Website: apple
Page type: billing-address
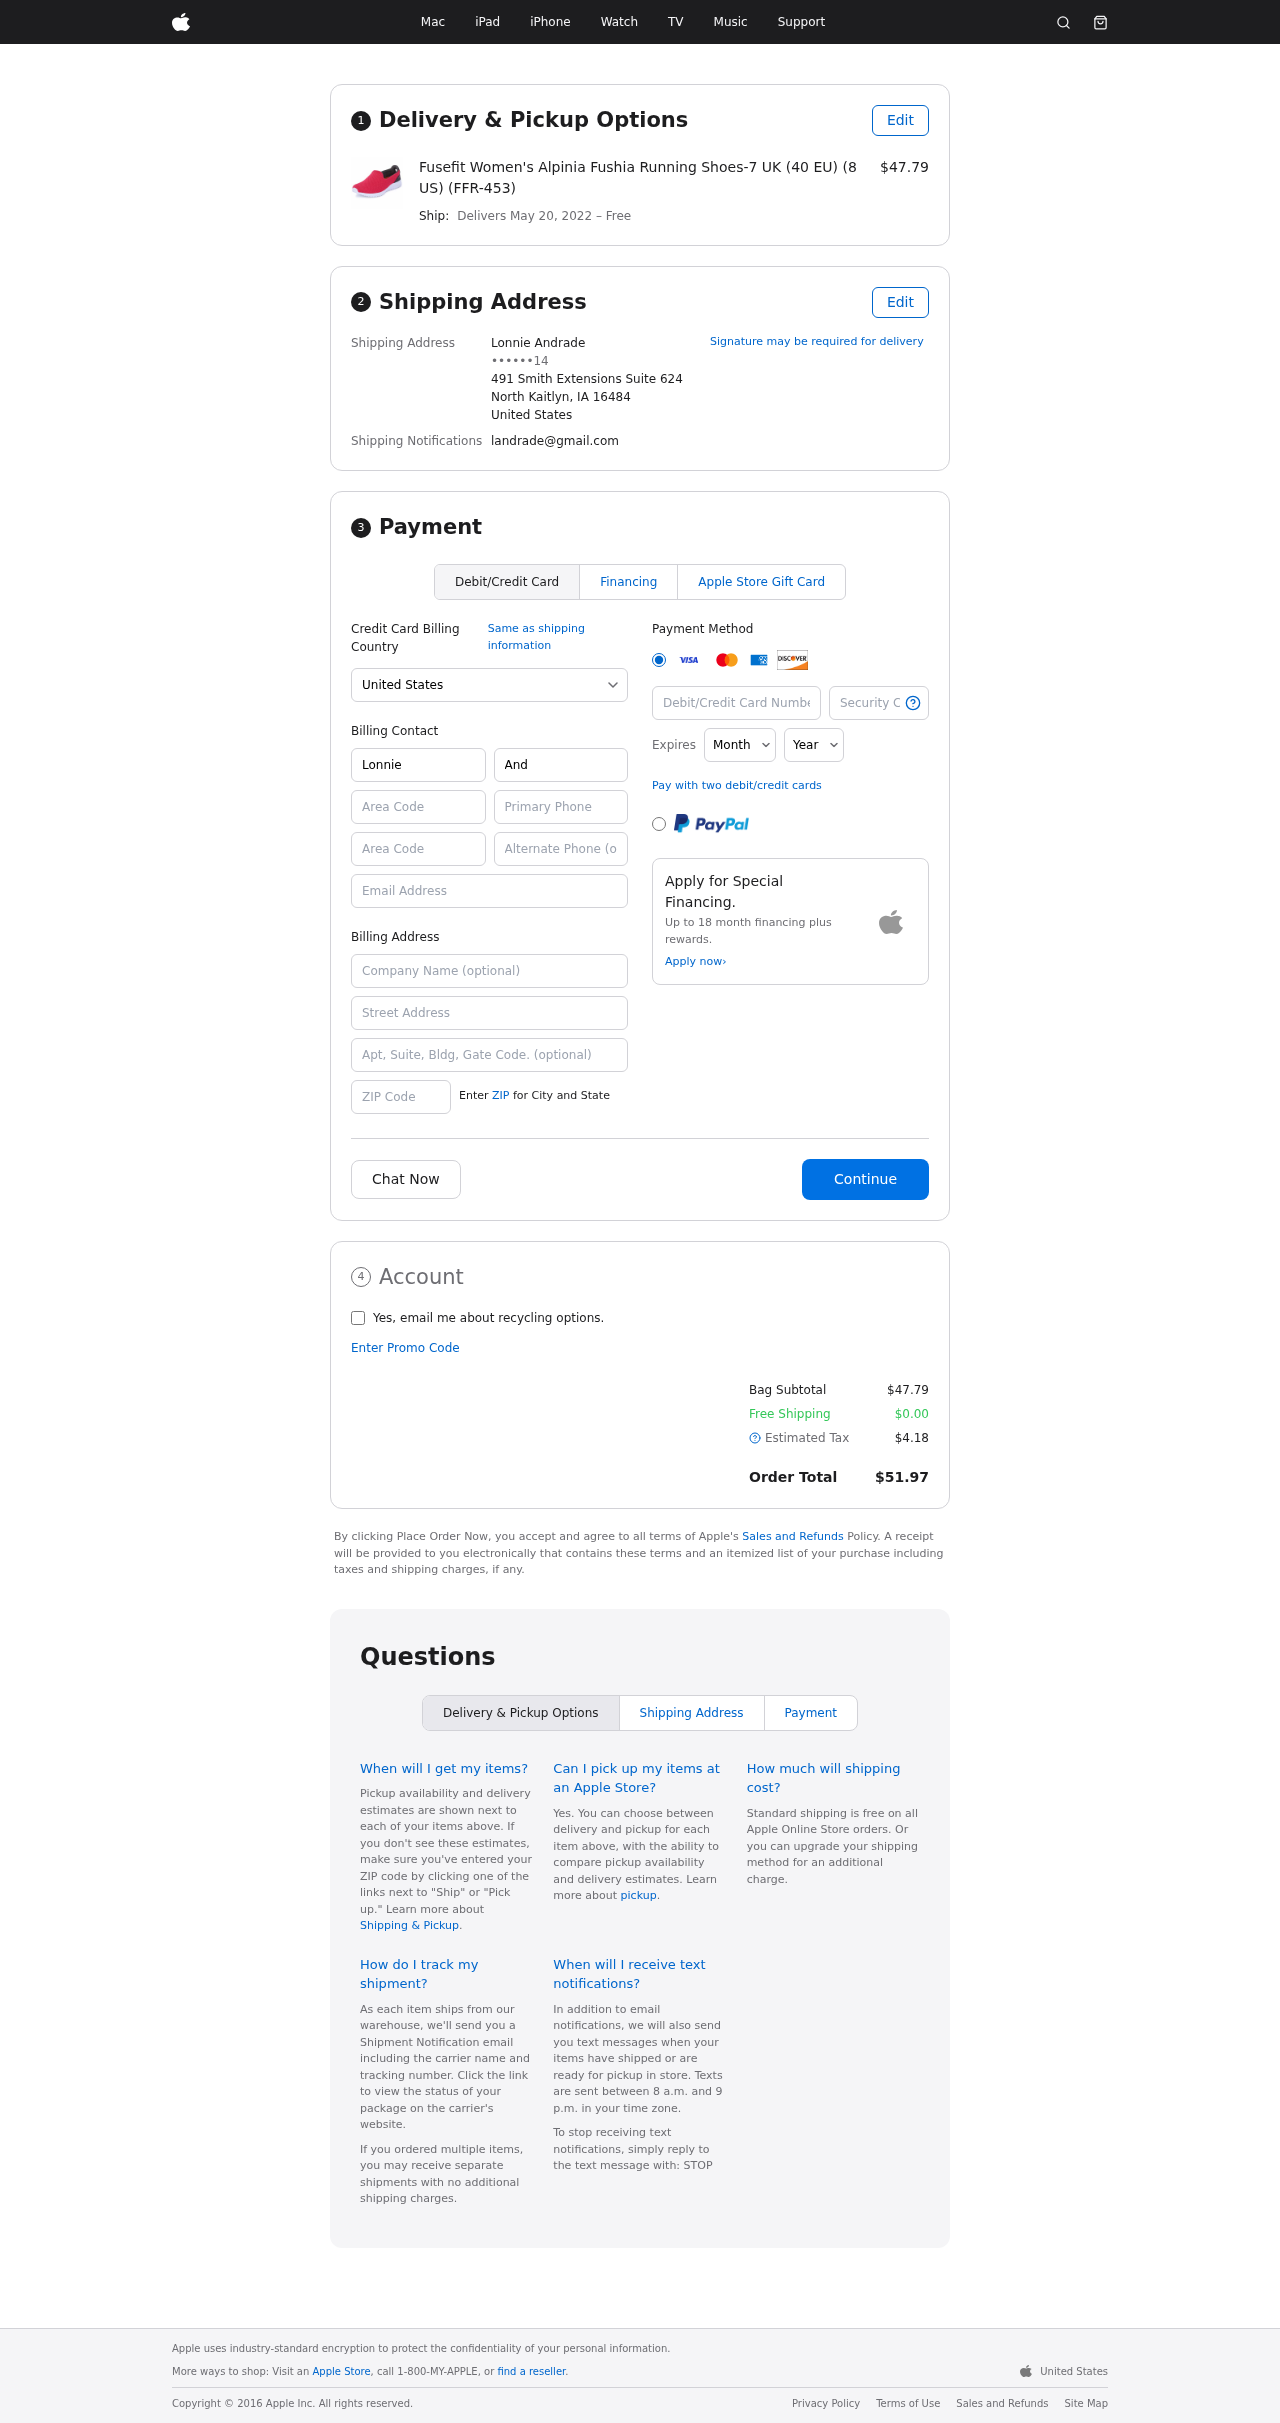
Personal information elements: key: PII_CARD_CVV
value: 885
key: PII_CARD_EXPIRY_MONTH
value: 03
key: PII_CARD_EXPIRY_YEAR
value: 30
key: PII_CARD_NUMBER
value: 2229 6781 1619 1739
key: PII_CITY_STATE_ZIP
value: North Kaitlyn, IA 16484
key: PII_COUNTRY
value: United States
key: PII_EMAIL
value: landrade@gmail.com
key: PII_FULLNAME
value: Lonnie Andrade
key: PII_STREET
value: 491 Smith Extensions Suite 624
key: PII_PHONE_MASKED
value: ••••••14
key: PII_BILLING_FIRSTNAME
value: Lonnie
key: PII_BILLING_LASTNAME
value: Andrade
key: PII_BILLING_PHONE_AREA
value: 908
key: PII_BILLING_PHONE
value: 9088680214
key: PII_BILLING_EMAIL
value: landrade@gmail.com
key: PII_BILLING_STREET
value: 491 Smith Extensions Suite 624
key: PII_BILLING_STREET2
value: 412 Mercedes Brook
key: PII_BILLING_POSTCODE
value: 16484
Product elements: key: PRODUCT1_NAME
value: Fusefit Women's Alpinia Fushia Running Shoes-7 UK (40 EU) (8 US) (FFR-453)
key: PRODUCT1_PRICE
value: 47.79
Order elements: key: ORDER_DELIVERY_DATE
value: May 20, 2022
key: ORDER_SUBTOTAL
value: $47.79
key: ORDER_SHIPPING_COST
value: $0.00
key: ORDER_TAX
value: $4.18
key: ORDER_TOTAL
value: $51.97